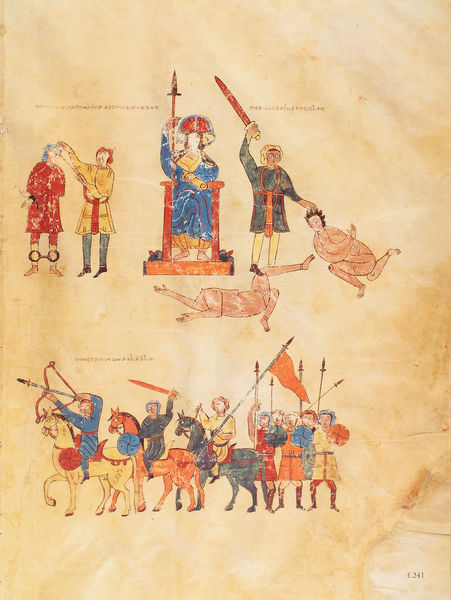
Titel: Beatus-Manuskript
Künstler: Magius
Institution: New York, Pierpont Morgan Library
Schlagwörter: blau, gelb, menschen, orange, schwarz, zeichnung, rot, hinrichtung, leiche, tot, pferd, pferde, reiter, fesseln, bogen, fahne, krieg, schlacht, könig, lanze, thron, nackte, schild, buch, druck, illustration, schwert, strafe, tote, herrscher, ritter, buchseite, mittelalter, krieger, lanzen, opfer, speer, töten, gefangener, pfeil, standarte, fessel, buchmalerei, 241